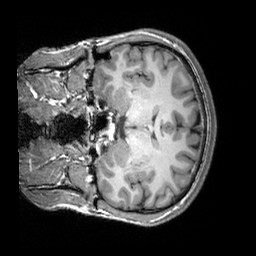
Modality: T1w
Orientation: coronal
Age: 31
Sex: male
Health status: healthy
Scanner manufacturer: siemens
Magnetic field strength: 3 T
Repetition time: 2.3 s
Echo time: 0.00303 s